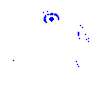
Particle: kaon